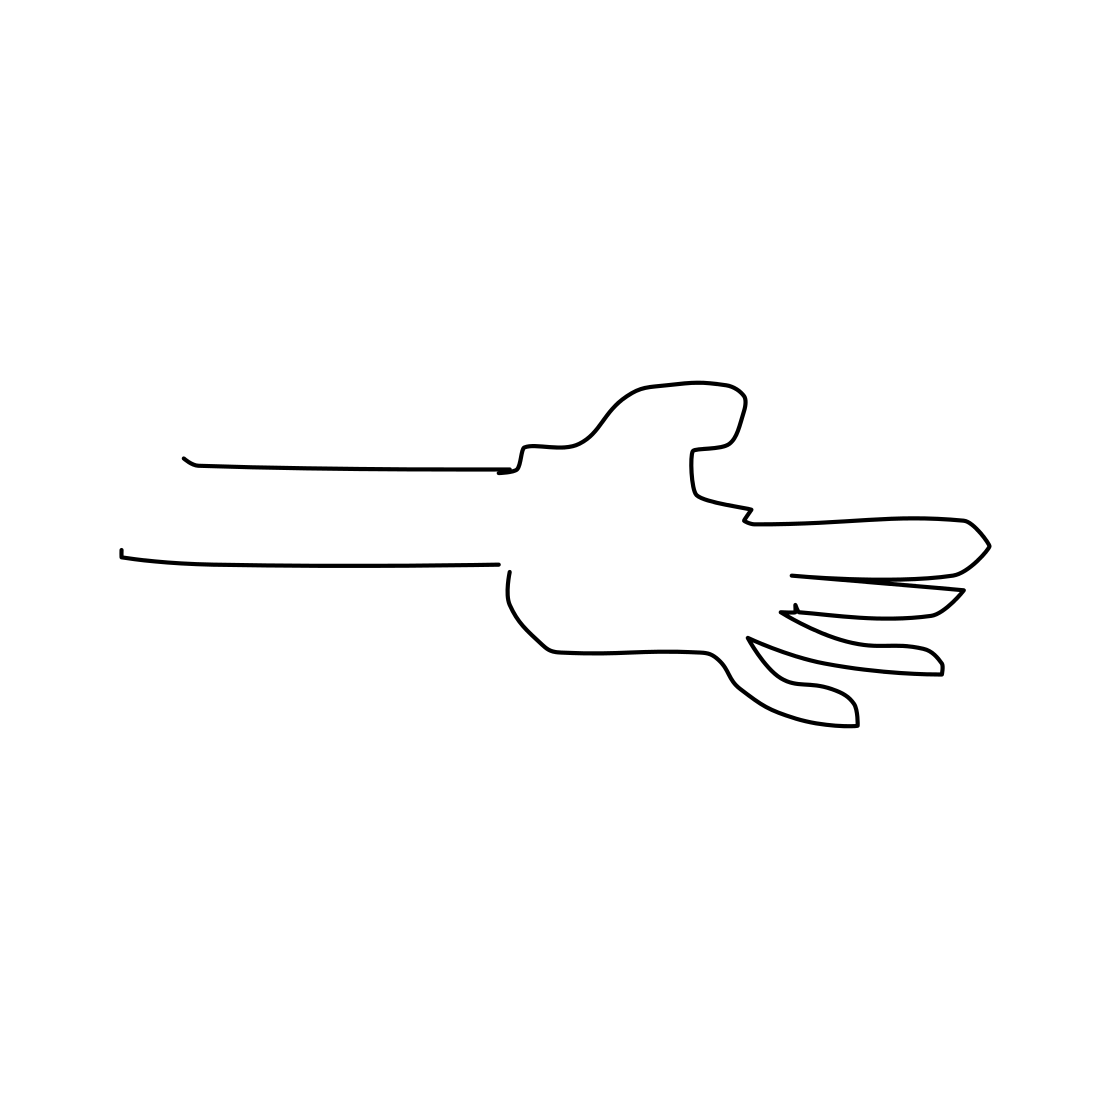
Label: hand